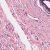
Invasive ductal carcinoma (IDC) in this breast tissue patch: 0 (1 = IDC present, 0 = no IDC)